Interaction volume radius: 10 \u00c5
Interaction volume height: 10 \u00c5
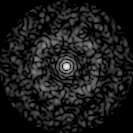
Disorder parameter: 0.8111